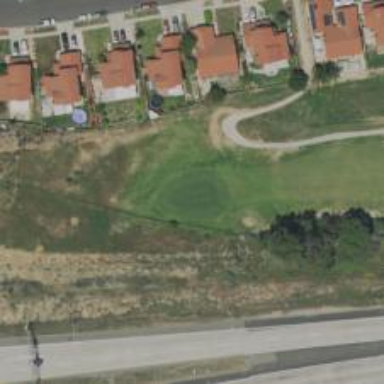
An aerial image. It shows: Golf hole.